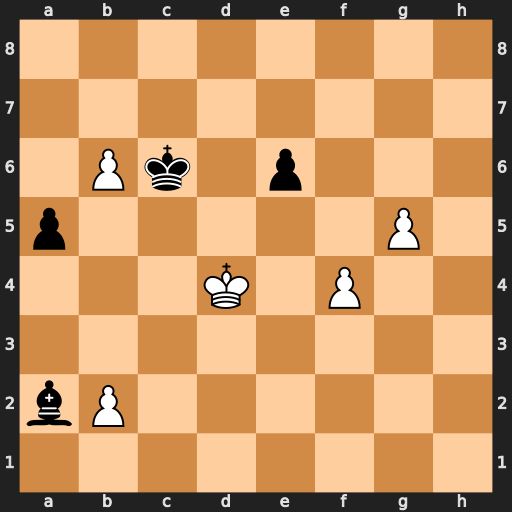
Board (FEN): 8/8/1Pk1p3/p5P1/3K1P2/8/bP6/8
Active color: w
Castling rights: -
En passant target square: -
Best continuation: Ke5 Kxb6 g6 Bb1 g7 Bh7 Kxe6